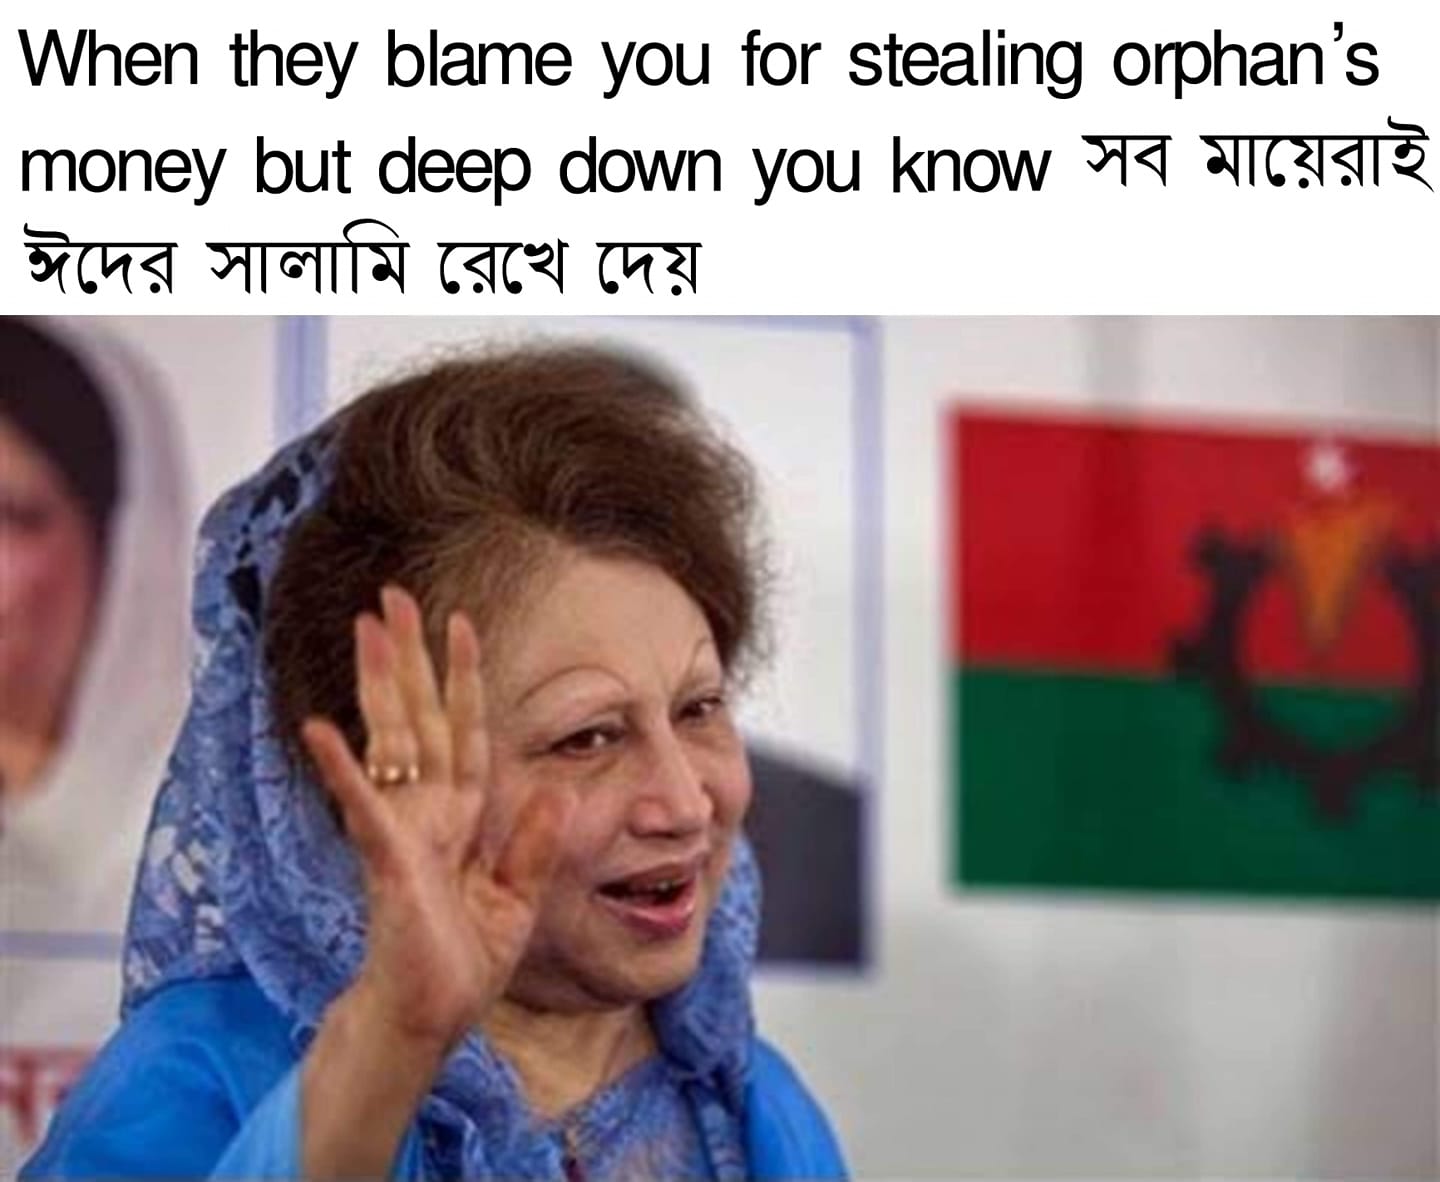
Caption: When they blame you for stealing orphan's money but deep down you know সব মায়েরাই ঈদের সালামি রেখে দেয়
Label: hate